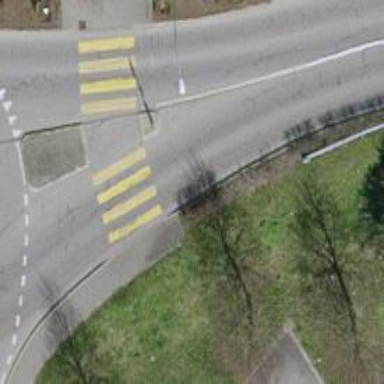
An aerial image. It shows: Sidewalk.